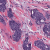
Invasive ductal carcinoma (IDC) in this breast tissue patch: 1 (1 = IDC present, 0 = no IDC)